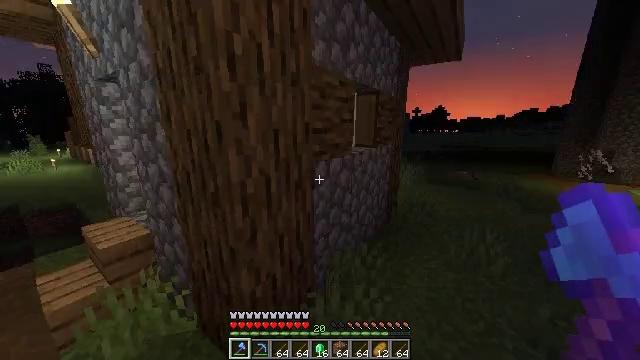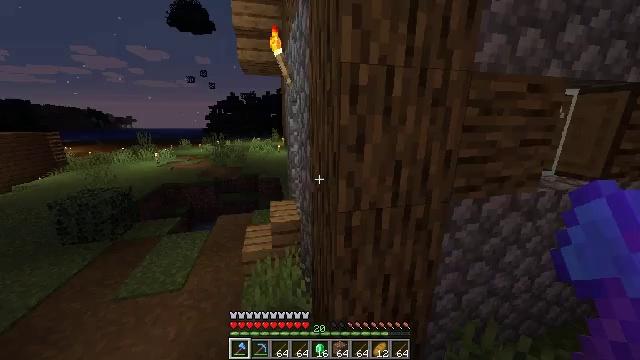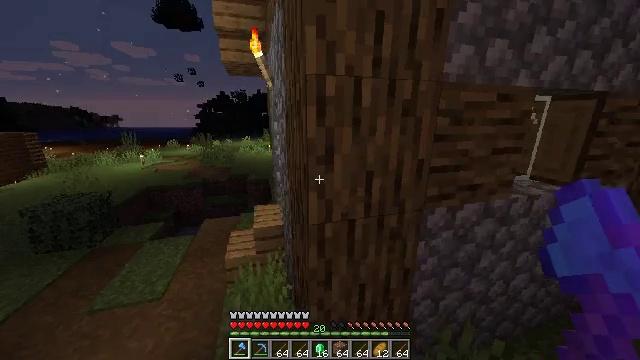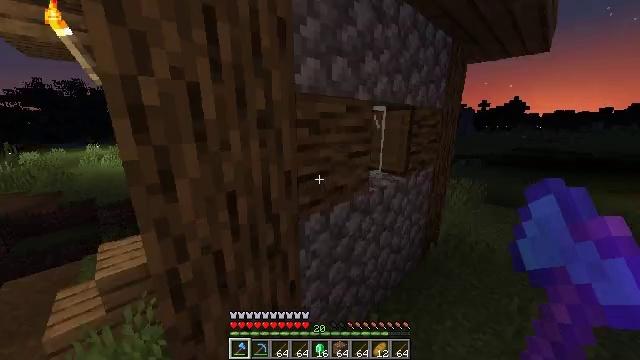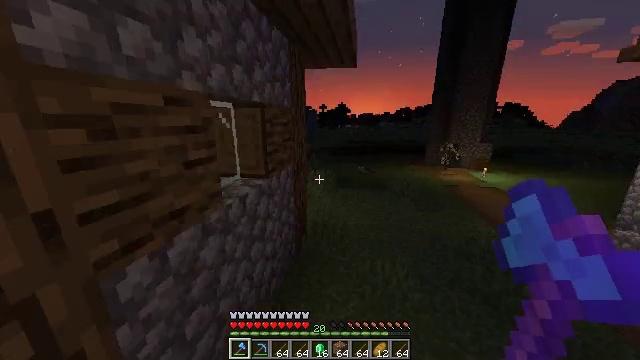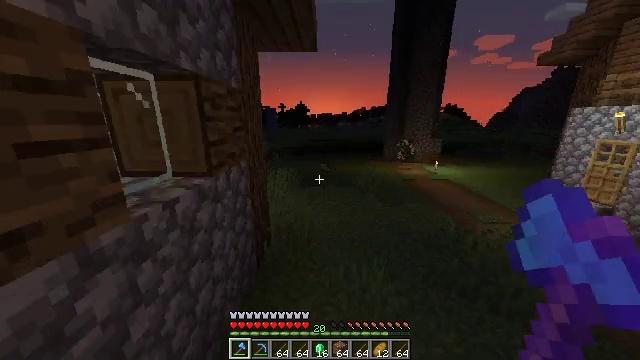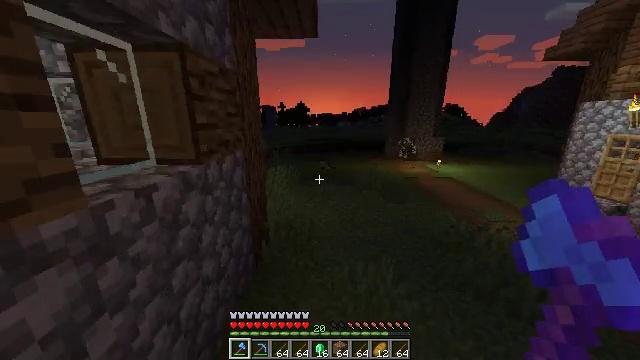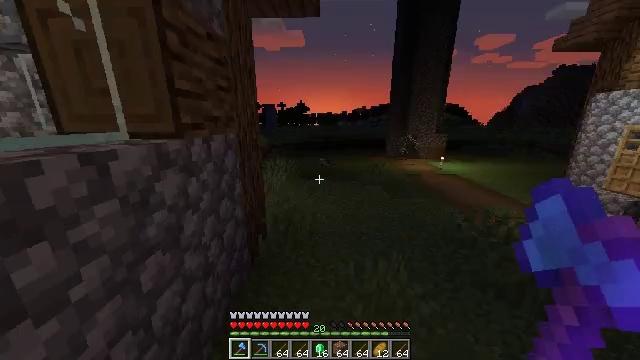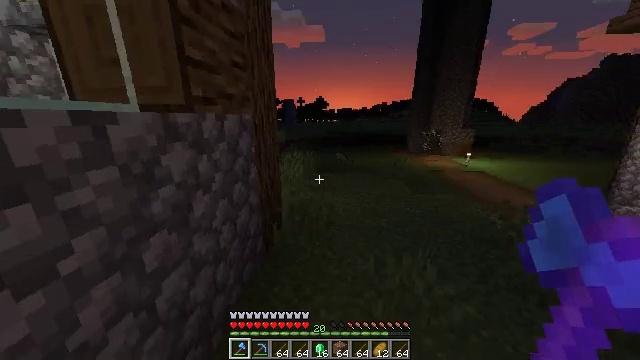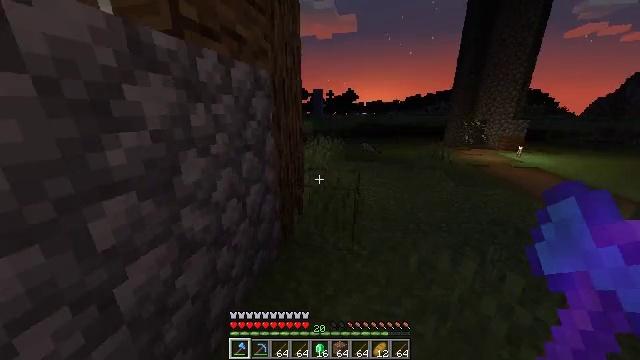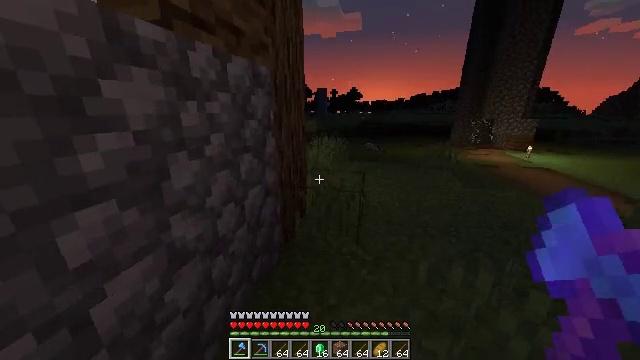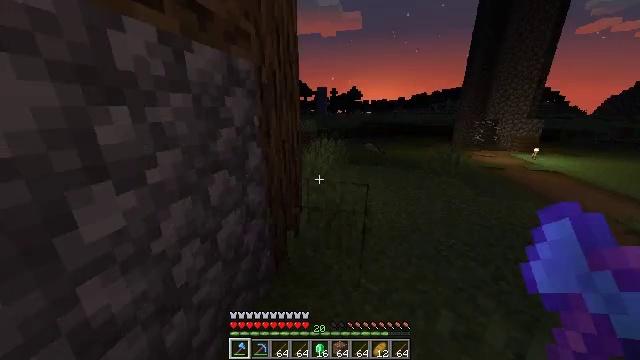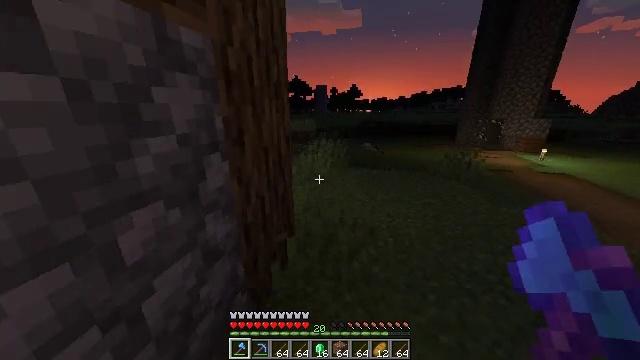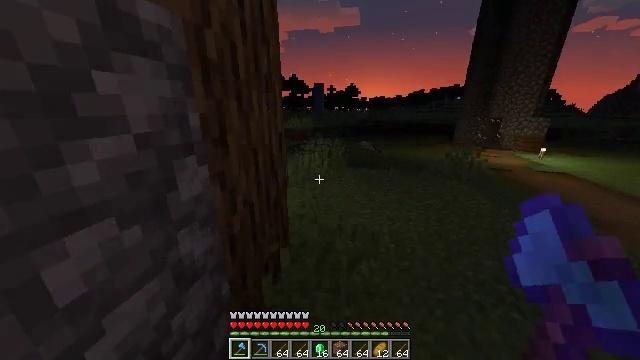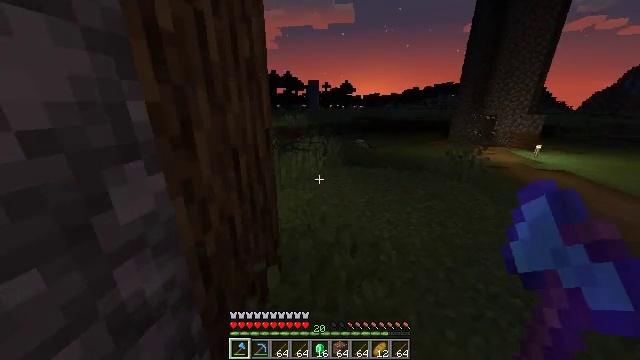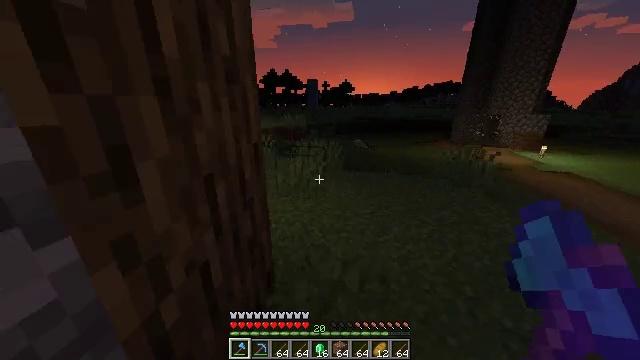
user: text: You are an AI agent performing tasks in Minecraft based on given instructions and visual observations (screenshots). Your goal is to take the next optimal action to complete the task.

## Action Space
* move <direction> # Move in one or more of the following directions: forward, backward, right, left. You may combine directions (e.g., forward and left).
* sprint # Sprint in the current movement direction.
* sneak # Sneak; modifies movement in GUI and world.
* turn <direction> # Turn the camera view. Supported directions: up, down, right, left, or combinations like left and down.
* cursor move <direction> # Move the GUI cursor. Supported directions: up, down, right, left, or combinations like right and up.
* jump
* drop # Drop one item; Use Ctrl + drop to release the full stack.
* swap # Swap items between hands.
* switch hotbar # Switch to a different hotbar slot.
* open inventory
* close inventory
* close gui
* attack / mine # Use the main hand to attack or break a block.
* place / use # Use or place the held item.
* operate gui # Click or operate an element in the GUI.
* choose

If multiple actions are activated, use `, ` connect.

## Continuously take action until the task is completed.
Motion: motion action
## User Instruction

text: Attack the anvil to pick it up.
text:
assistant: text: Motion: move forward, sprint, turn left and down
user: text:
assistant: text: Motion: move forward, sprint, turn right, jump
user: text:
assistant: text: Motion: move forward, sprint, turn right, jump
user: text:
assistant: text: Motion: move forward, sprint, turn right, jump
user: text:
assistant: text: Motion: move forward, sprint, turn right, jump
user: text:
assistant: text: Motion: move forward, sprint, jump
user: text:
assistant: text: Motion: move forward, sprint, jump
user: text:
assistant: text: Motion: move forward, sprint, turn left
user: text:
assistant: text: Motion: move forward, sprint, turn left and down
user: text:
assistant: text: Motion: move forward, sprint, turn left
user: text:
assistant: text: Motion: move forward, sprint
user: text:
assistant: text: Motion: move forward, sprint
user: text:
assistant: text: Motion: move forward, sprint
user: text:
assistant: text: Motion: move forward, sprint, turn right
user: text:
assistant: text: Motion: move forward, sprint
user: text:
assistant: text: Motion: move forward, sprint
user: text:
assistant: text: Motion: move forward, sprint, turn left and down
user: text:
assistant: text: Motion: turn left and down
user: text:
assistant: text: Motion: turn left
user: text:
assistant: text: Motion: turn left
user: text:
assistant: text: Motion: move forward, sprint, turn left and up
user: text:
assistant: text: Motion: move forward, sprint
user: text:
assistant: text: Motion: move forward, sprint
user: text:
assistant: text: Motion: move forward, sprint, turn left
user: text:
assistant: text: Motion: move forward, sprint, turn left and up
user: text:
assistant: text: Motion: move forward, sprint, turn left
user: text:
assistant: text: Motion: move forward, sprint, turn left and up
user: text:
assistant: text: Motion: move forward, sprint, turn left
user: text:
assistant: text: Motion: move forward, sprint
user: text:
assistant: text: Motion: move forward, sprint